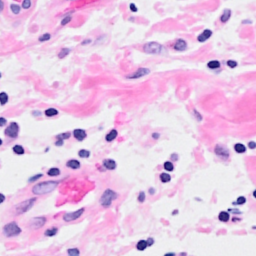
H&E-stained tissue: Breast